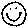
Label: smiley face